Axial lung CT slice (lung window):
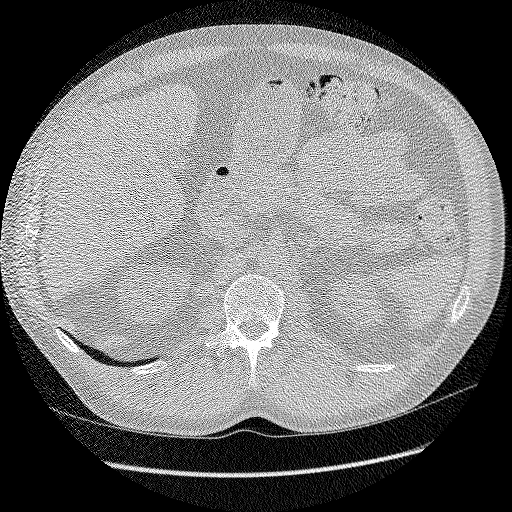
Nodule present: no